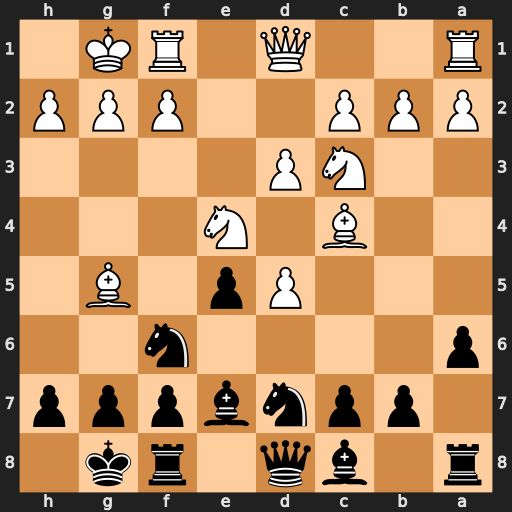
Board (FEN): r1bq1rk1/1ppnbppp/p4n2/3Pp1B1/2B1N3/2NP4/PPP2PPP/R2Q1RK1
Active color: b
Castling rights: -
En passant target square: -
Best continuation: Nxe4 Bxe7 Nxc3 Bxd8 Nxd1 Bxc7 Nxb2